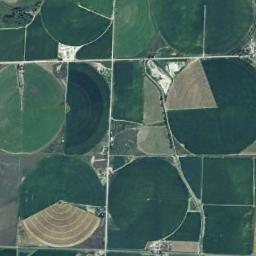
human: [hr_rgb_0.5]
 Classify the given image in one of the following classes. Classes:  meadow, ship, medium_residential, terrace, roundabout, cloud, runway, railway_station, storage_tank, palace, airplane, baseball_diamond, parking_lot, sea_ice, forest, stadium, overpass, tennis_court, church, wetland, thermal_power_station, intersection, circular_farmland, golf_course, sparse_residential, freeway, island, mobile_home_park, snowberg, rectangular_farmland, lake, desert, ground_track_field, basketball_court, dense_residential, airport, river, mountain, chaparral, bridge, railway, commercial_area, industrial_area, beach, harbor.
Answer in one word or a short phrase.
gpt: circular_farmland